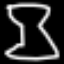
Label: hourglass